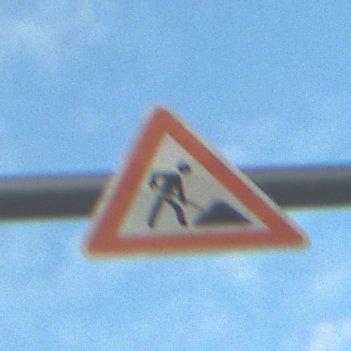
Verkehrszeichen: Arbeitsstelle
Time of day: SunriseSunset
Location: Outdoor (RoadRail)
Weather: PartlyCloudy
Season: NotSpecified
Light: Natural